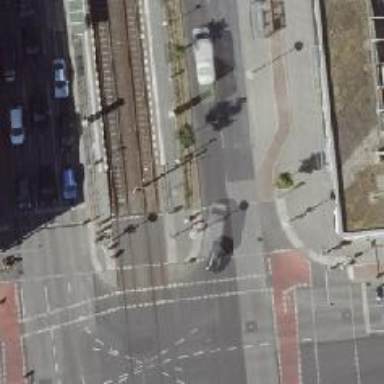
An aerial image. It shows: Tram crossing with traffic signals.